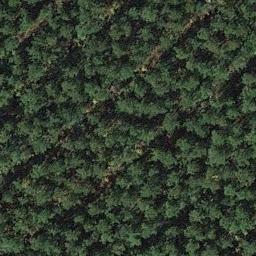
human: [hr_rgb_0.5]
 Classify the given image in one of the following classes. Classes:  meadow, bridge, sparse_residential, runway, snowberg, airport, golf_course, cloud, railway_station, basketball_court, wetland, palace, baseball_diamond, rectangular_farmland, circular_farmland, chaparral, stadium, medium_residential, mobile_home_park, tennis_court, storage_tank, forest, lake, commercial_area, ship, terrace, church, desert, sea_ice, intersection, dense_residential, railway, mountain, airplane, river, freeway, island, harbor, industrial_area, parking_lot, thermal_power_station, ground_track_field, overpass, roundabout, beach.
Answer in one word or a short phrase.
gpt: forest